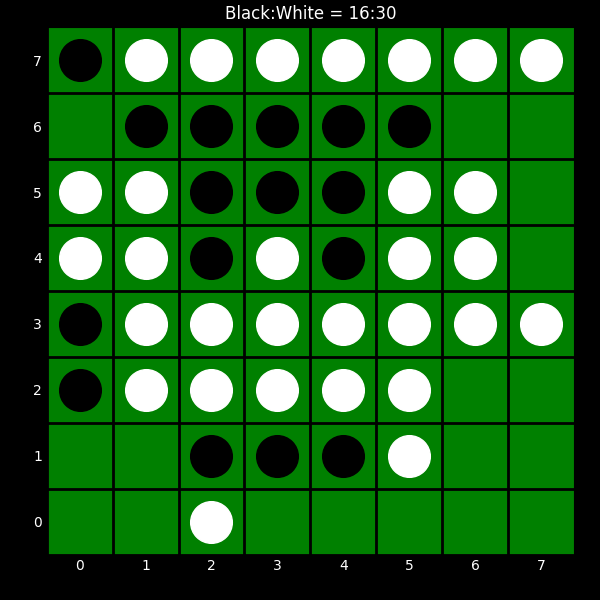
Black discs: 16
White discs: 30